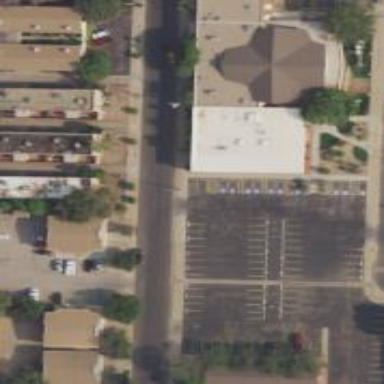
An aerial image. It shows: Parking space.